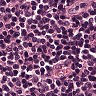
Metastatic tissue present: no